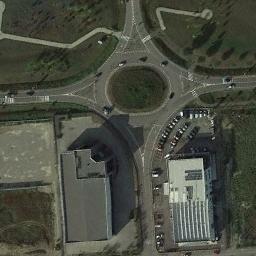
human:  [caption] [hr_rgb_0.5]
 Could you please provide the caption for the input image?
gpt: There are several vehicles driving on the road at the roundabout, There are some buildings and some trees and some lawns around the roundabout, And many cars are parked in the open space beside the roundabout .

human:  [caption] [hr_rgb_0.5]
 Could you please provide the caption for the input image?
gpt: There are many cars near the roundabout .

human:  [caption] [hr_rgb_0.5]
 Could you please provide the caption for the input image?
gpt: The roundabout with four exits and entrances is between some buildings and lawns and a parking lot is next to the roundabout .

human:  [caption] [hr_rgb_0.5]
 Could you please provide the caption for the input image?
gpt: The roundabout is on the grass next to buildings .

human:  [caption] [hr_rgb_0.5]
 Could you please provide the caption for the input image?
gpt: There are two buildings and many cars beside the roundabout .